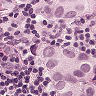
Metastatic tissue present: yes